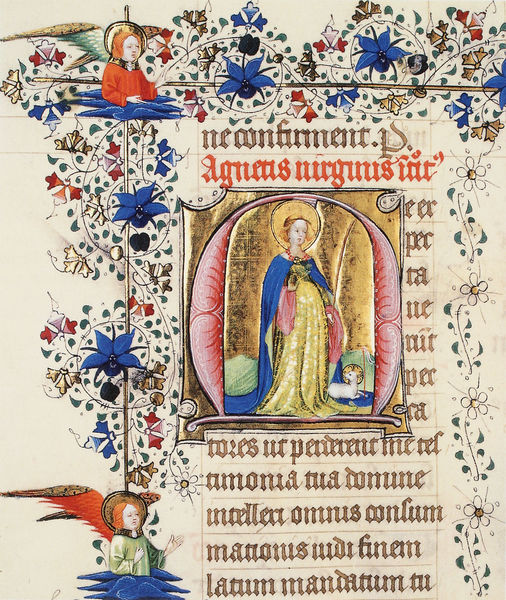
Titel: Hoya - Missale
Künstler: Meister des Zweder van Culemborg
Standort: Herstellungsort: Utrecht (EU - NL)
Institution: Münster, Universitäts- und Landesbibliothek
Schlagwörter: blau, flügel, gelb, blume, blumen, braun, frau, schwarz, weiss, zeichnung, blüten, rot, muster, gewand, gold, mantel, gotik, engel, ranken, schrift, papier, detail, verzierung, lamm, buch, religion, seite, text, initiale, titelblatt, lilie, buchseite, verziert, heiligenschein, jesus, leder, mittelalter, religiös, balu, blumenranken, heilige, enzian, maria, verzierungen, handschrift, aureole, rittersporn, zeile, latein, initial, buchmalerei, majuskel, codex, manuskript, agnes, agnus dei, tierhaut, o, q, agnes bernauerr, agnes bernauer, randdekoration, seitendekoration